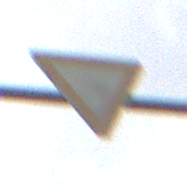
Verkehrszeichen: VorfahrtGewaehren
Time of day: MorningAfternoon
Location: Outdoor (Nature)
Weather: Overcast
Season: NotSpecified
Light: Natural